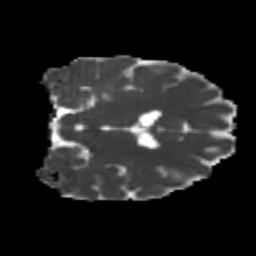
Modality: MD
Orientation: coronal
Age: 20
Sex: female
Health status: healthy
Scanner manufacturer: philips
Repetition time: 7.384 s
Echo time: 0.08599 s